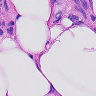
Metastatic tissue present: yes